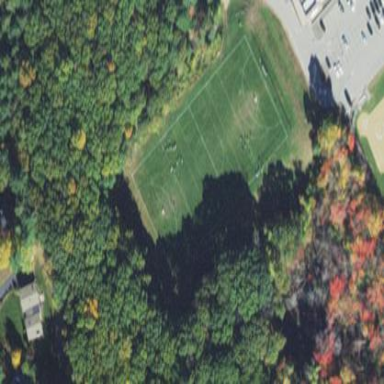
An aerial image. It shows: Lacrosse pitch for sports and leisure activities.